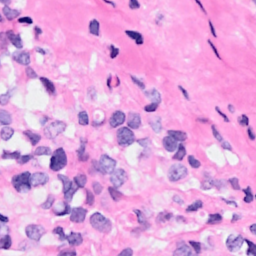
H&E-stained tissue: Breast